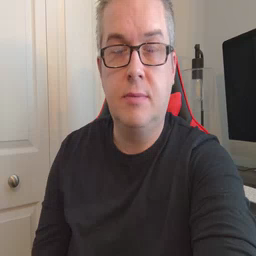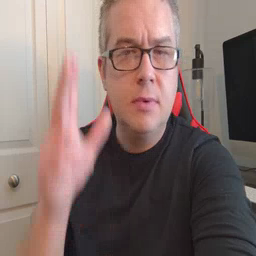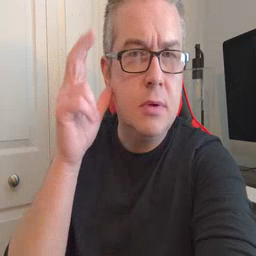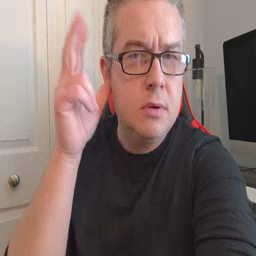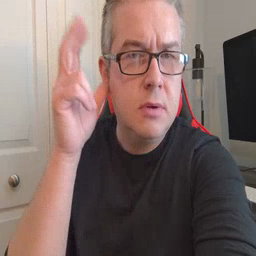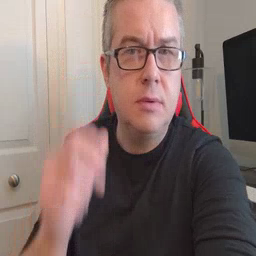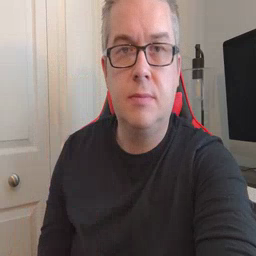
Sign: hear